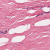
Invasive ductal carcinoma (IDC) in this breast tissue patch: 0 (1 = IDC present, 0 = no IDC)